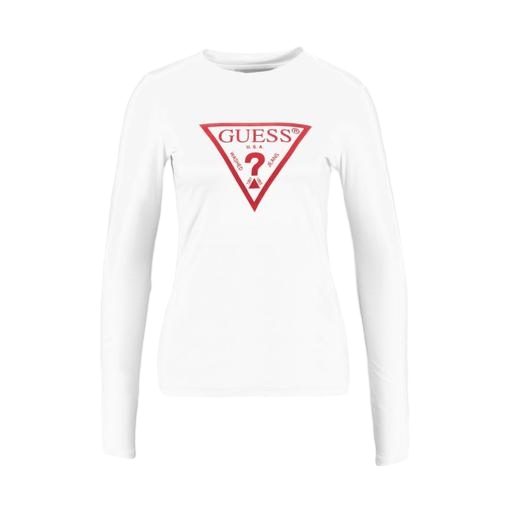
white long sleeve logo t-shirt, white women's classic long-sleeve t-shirt, l/s top, white background